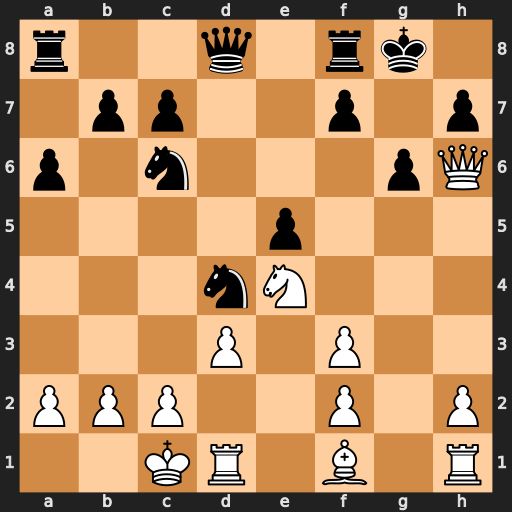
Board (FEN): r2q1rk1/1pp2p1p/p1n3pQ/4p3/3nN3/3P1P2/PPP2P1P/2KR1B1R
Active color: w
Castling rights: -
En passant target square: -
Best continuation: Ng5 Qxg5+ Qxg5